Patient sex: M
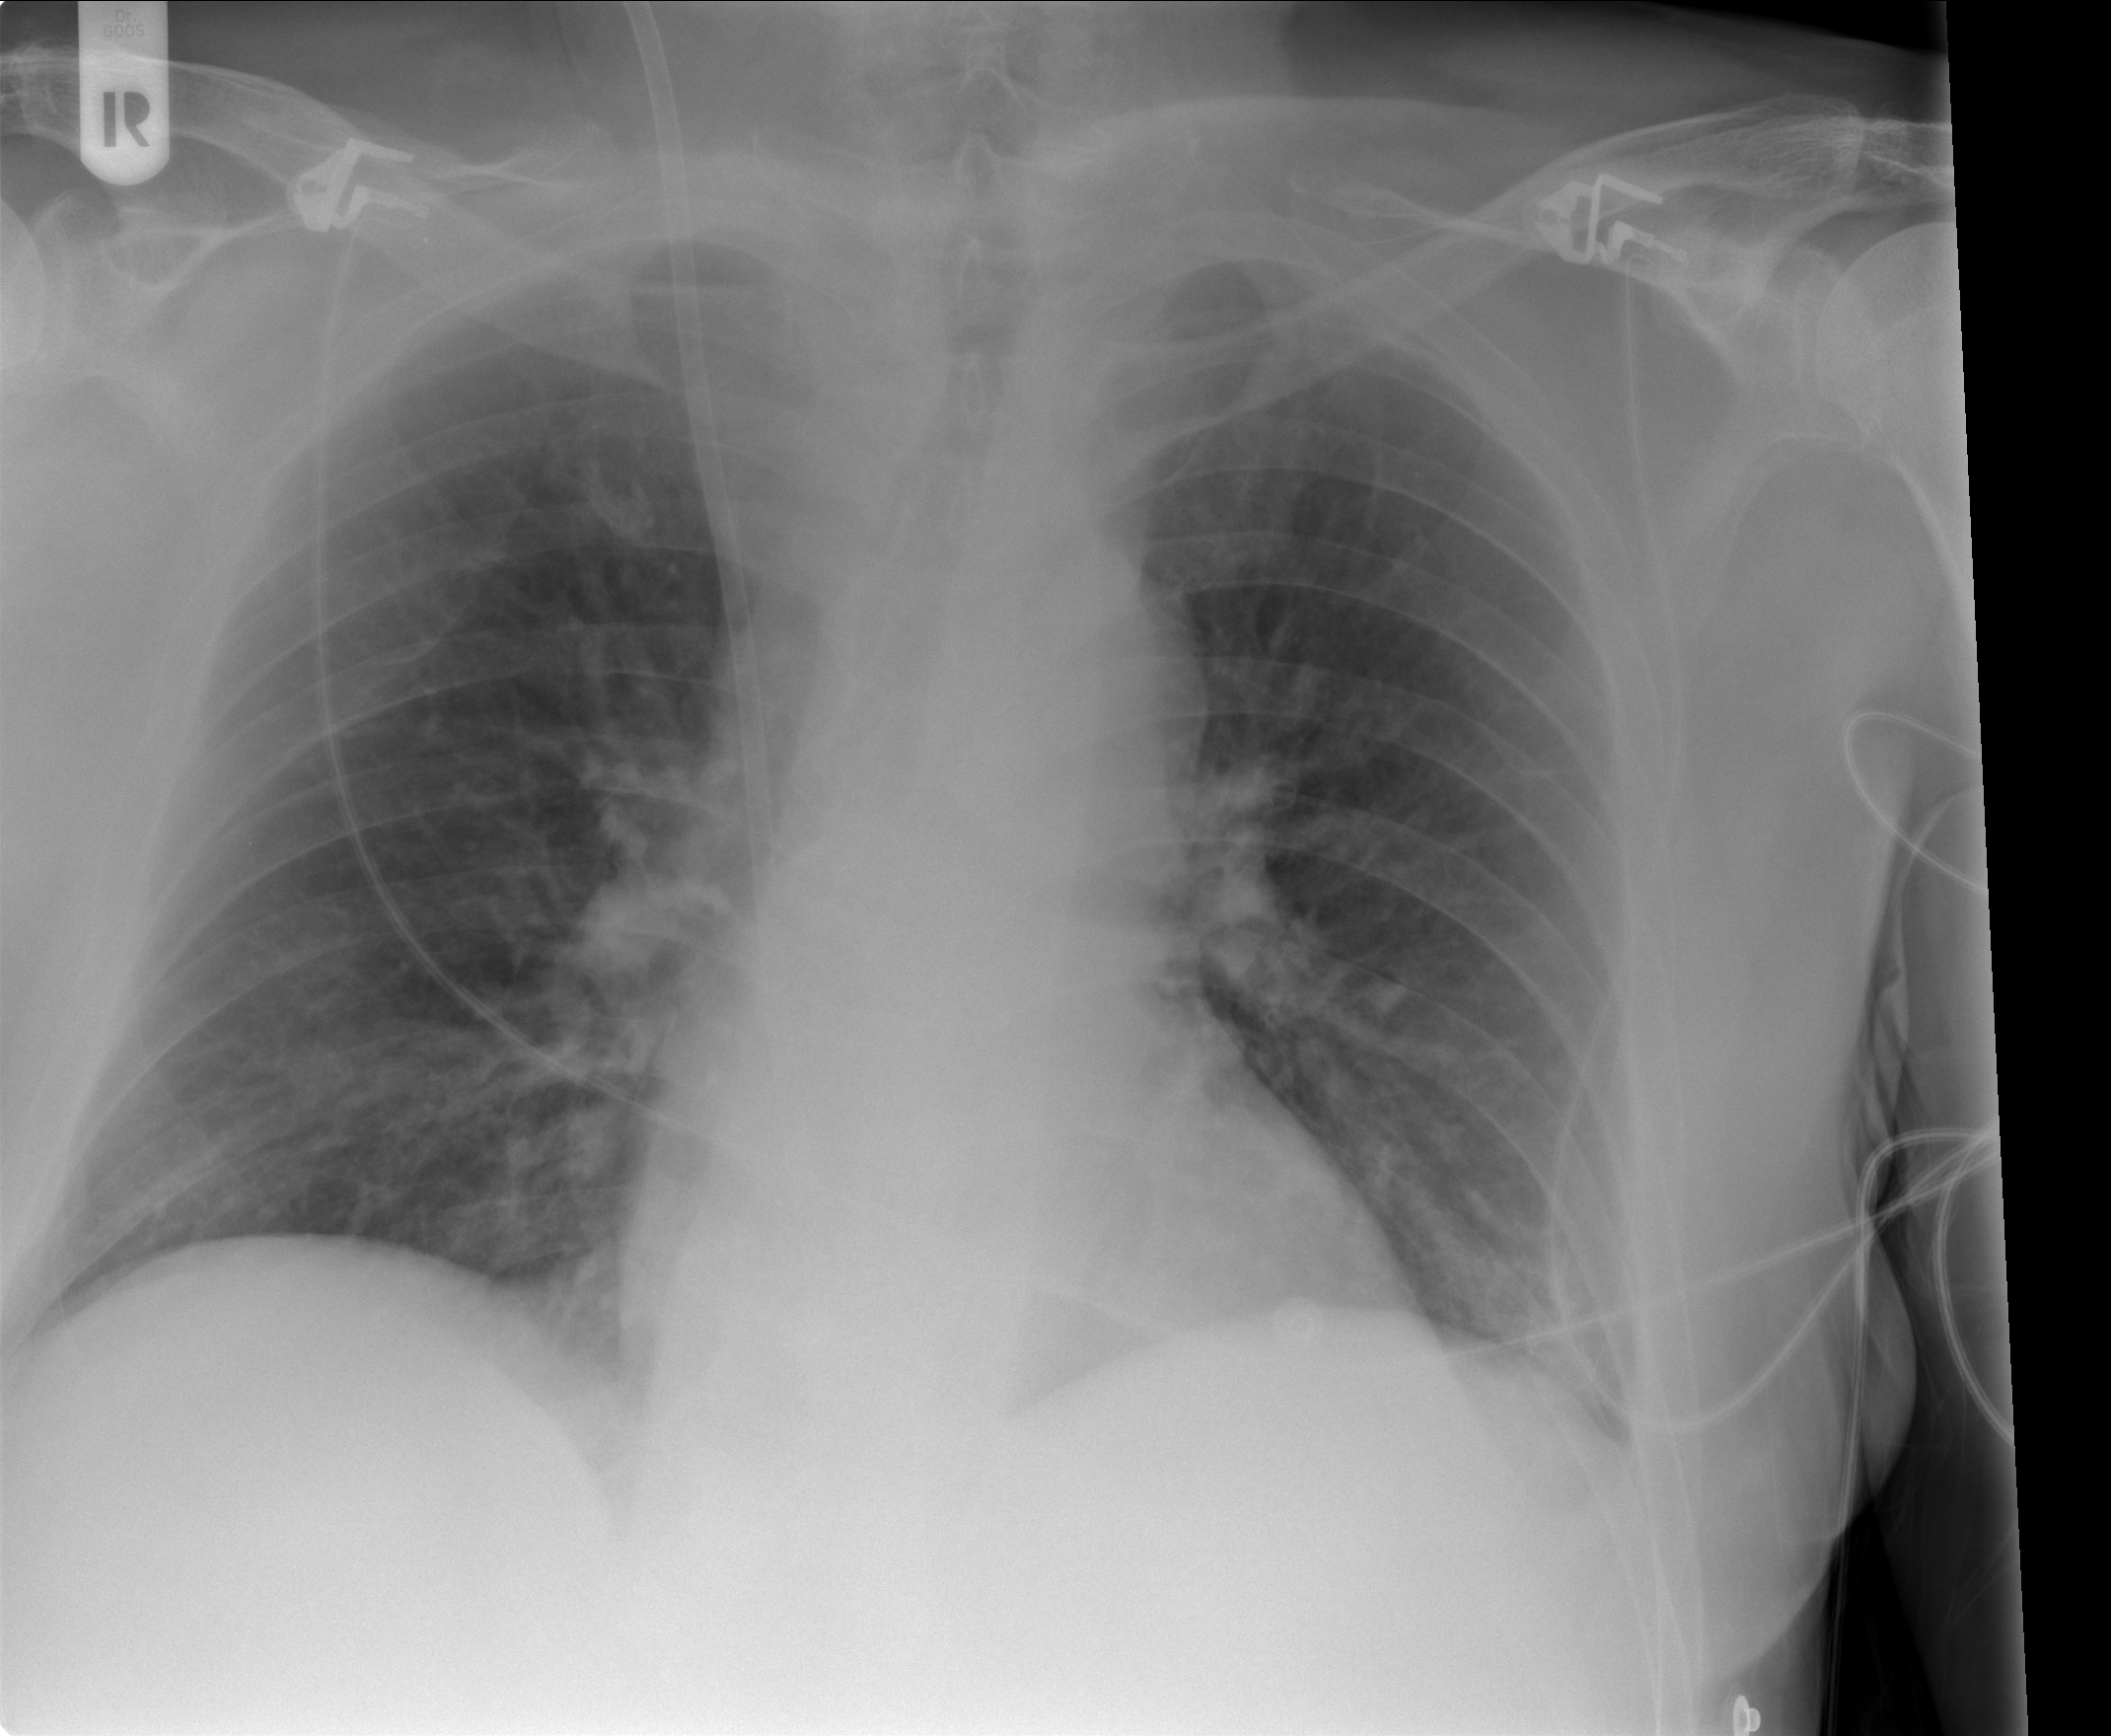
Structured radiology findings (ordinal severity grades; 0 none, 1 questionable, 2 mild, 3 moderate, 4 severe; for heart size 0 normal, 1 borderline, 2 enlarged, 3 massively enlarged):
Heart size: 0
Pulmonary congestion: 0
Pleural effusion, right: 0
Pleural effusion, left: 0
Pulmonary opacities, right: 1
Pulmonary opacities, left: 1
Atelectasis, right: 0
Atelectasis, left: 0